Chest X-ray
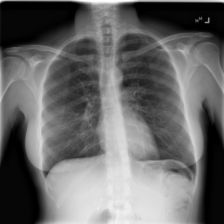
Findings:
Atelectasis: negative
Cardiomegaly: negative
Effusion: negative
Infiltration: positive
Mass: negative
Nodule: negative
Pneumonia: negative
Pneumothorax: negative
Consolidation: negative
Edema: negative
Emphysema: negative
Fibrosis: negative
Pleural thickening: negative
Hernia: negative